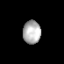
Tissue: prostate
Cell type: T cells
Senescence score: 0.3416
Nuclear area (px): 410
Mean DAPI intensity: 175.305